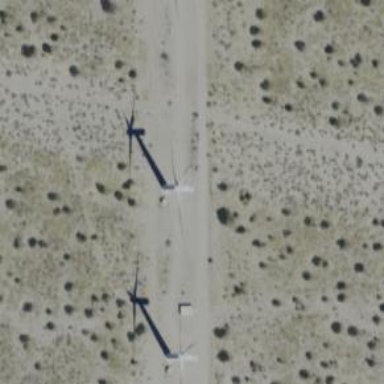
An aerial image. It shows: Wind generator using wind turbines of horizontal axis.